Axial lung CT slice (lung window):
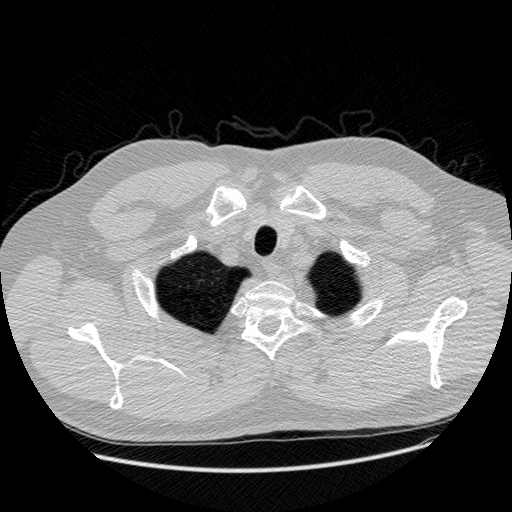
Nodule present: no